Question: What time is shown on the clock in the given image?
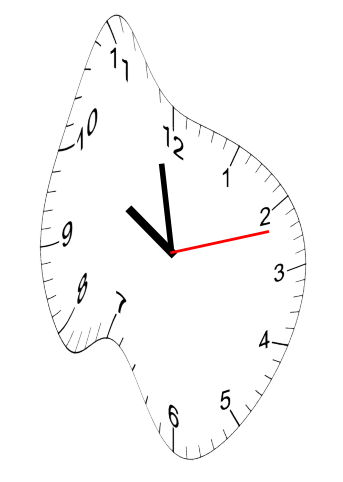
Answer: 09:58:12